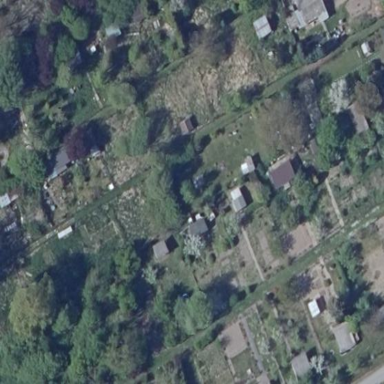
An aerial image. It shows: Allotments area.